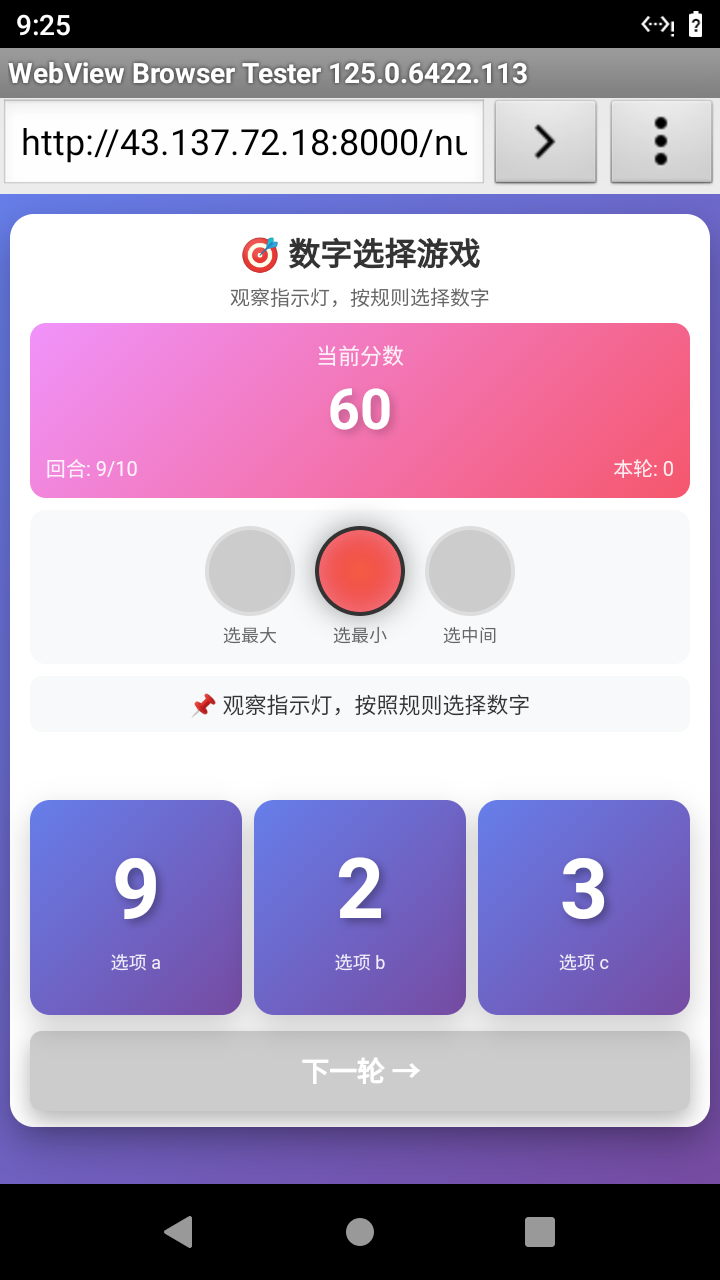

Select the correct number based on the traffic light color.
Answer: 1